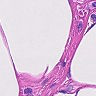
Metastatic tissue present: no